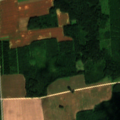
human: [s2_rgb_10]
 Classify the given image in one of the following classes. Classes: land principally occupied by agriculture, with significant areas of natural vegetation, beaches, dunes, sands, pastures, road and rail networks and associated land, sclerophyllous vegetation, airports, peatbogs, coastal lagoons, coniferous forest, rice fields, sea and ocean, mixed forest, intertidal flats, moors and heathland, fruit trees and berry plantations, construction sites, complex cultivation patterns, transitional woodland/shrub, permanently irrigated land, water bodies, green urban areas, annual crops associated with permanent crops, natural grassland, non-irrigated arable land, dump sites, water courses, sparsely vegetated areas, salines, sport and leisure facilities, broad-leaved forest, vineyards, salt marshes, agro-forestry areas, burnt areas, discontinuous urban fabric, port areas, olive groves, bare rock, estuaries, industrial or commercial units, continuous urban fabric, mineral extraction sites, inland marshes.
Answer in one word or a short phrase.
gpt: non-irrigated arable land, mixed forest, transitional woodland/shrub